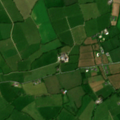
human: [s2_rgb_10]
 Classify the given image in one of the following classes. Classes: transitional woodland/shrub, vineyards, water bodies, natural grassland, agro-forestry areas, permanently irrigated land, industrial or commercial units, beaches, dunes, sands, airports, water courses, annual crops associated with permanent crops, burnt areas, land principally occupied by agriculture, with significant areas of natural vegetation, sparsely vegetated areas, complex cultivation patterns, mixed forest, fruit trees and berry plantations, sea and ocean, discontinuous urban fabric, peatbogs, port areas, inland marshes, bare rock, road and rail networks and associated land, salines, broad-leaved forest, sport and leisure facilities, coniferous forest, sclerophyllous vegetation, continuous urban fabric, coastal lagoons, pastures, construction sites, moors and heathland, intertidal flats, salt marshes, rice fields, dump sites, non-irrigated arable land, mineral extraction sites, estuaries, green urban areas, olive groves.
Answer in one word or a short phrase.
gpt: pastures